Interaction volume radius: 5 \u00c5
Interaction volume height: 35 \u00c5
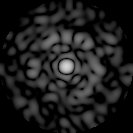
Disorder parameter: 0.83